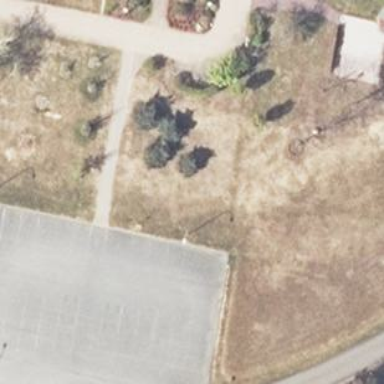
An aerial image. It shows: Parking area with surface.